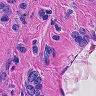
Metastatic tissue present: yes